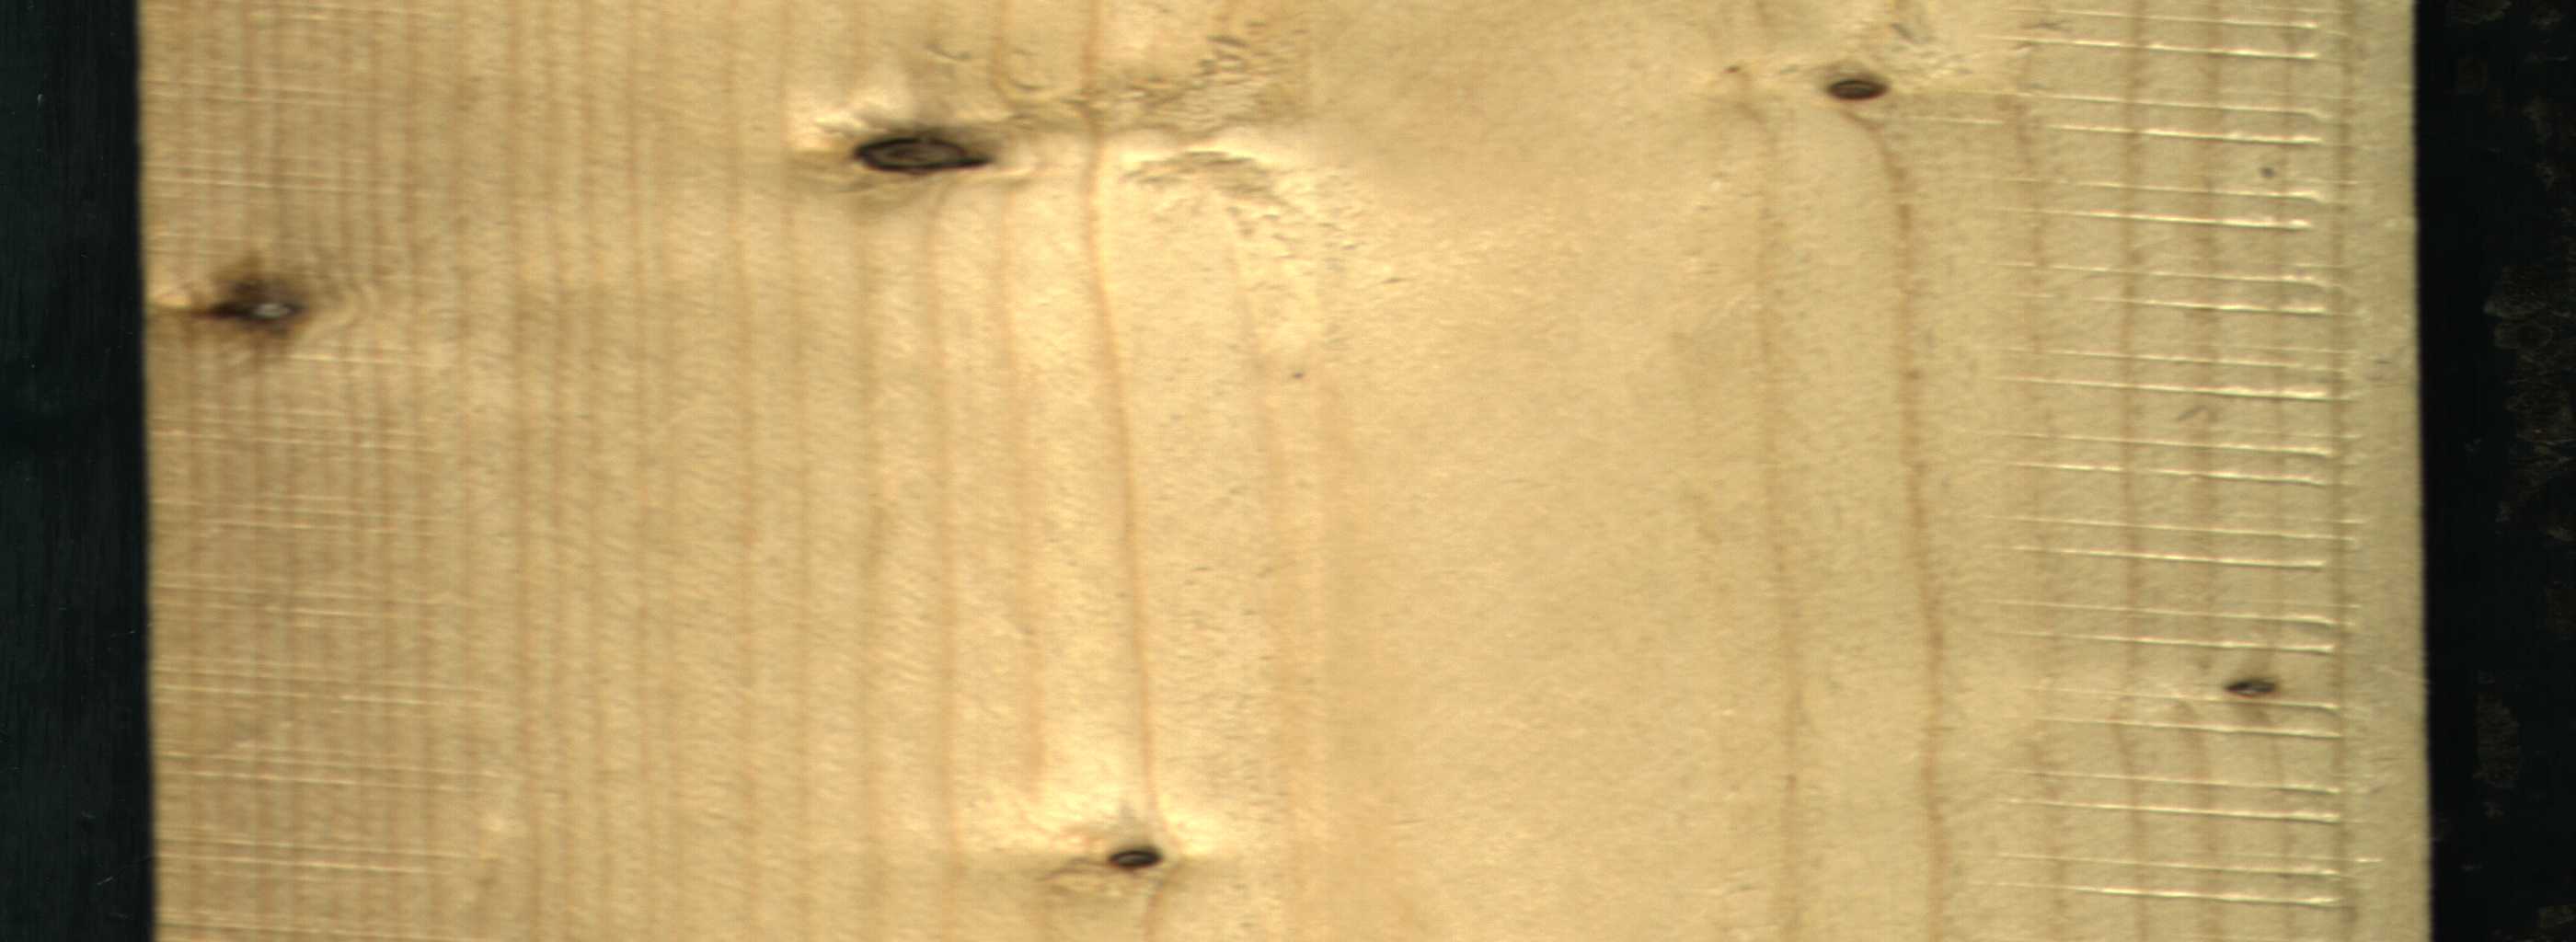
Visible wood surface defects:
Dead_Knot
Dead_Knot
Dead_Knot
Dead_Knot
Dead_Knot
Dead_Knot